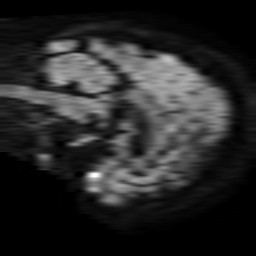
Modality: TRACE
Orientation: sagittal
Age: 51
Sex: female
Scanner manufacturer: philips
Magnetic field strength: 1.5 T
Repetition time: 3.406 s
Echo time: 0.06922 s